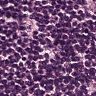
Metastatic tissue present: no